Interaction volume radius: 10 \u00c5
Interaction volume height: 40 \u00c5
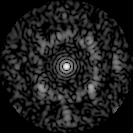
Disorder parameter: 0.6683